Brain MRI, t1w sequence, axial 2D slice.
Patient: age 44, sex F, weight 95 kg, height 1.95 m
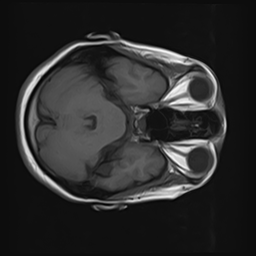